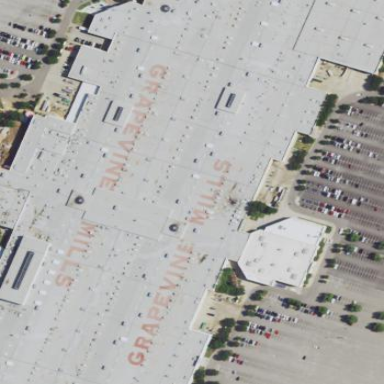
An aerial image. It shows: Retail building in mall.